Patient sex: M
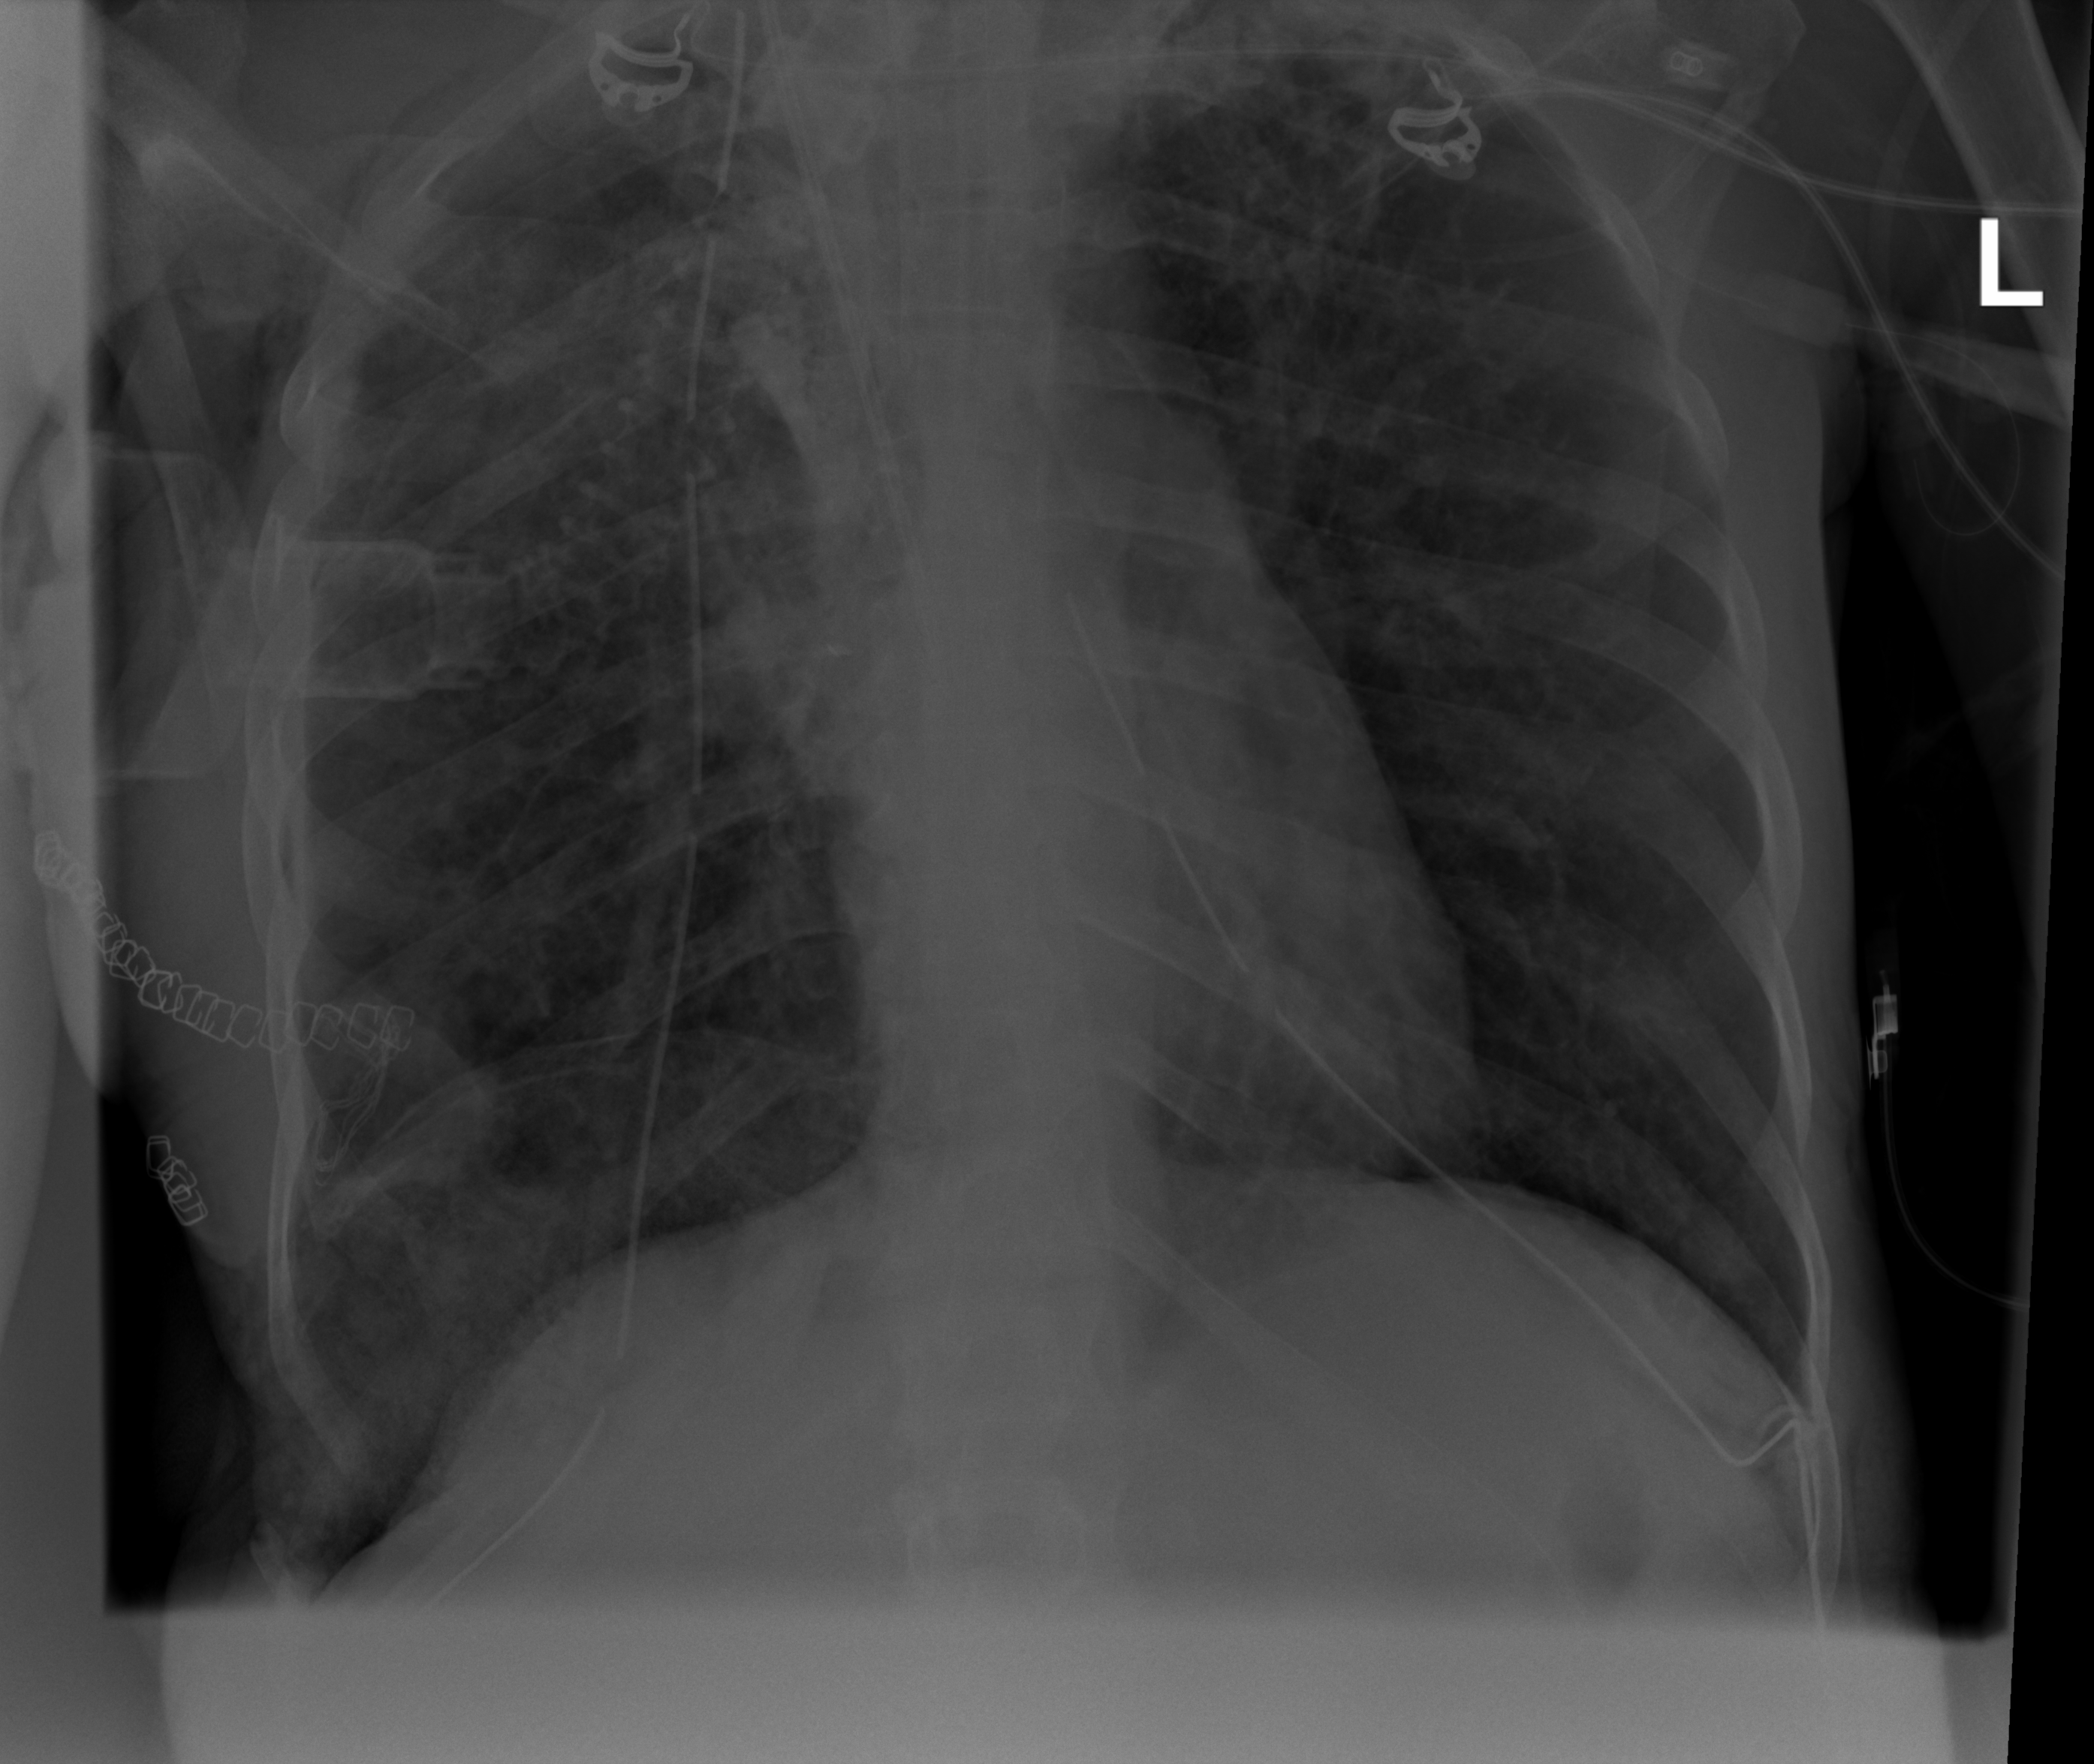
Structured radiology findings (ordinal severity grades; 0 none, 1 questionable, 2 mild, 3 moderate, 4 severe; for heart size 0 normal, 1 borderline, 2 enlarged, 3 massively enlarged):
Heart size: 0
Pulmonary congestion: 2
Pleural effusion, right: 2
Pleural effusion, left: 0
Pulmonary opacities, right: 3
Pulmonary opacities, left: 2
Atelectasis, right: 2
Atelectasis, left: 2